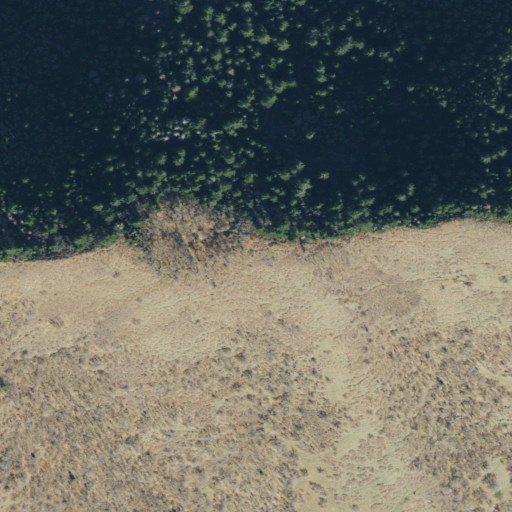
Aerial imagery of ridge(s) in Utah named Lone Pine Ridge containing deciduous forest, evergreen forest, and pasture